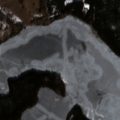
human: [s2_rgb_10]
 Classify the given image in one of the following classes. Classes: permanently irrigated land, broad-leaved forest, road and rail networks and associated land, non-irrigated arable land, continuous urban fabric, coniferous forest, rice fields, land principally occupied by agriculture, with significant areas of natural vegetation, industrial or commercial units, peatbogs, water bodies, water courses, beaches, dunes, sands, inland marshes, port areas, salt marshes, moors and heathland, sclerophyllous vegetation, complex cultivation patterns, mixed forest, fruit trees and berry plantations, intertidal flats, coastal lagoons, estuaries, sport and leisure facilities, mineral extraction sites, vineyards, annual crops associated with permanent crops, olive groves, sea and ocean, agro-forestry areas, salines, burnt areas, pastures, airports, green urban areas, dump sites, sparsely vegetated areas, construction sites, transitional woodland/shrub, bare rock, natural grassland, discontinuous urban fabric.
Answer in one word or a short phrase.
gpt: complex cultivation patterns, coniferous forest, water bodies